Question: Count the number of objects in the diagram.
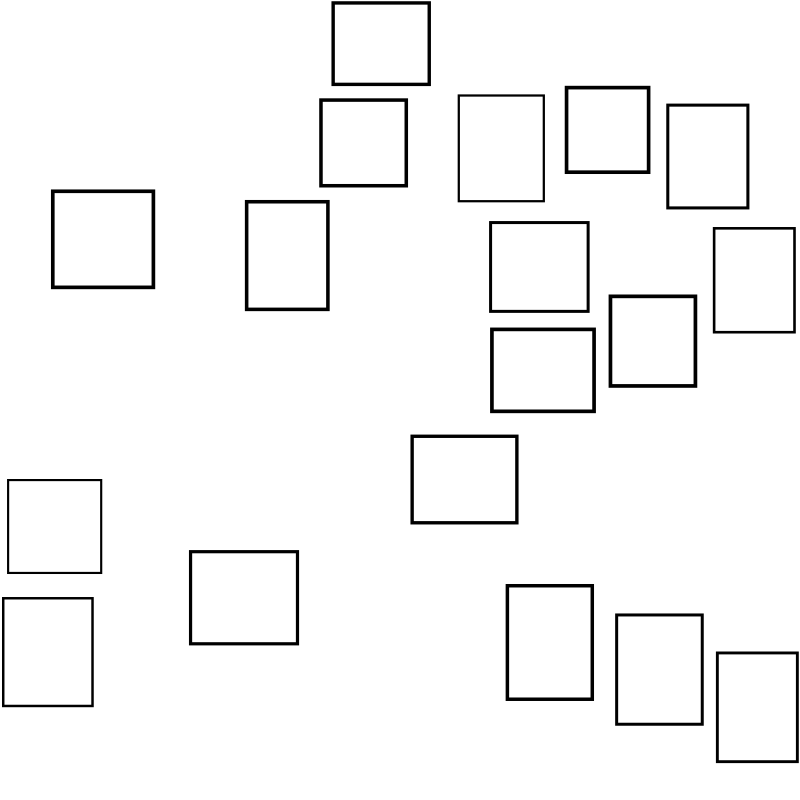
Answer: 18